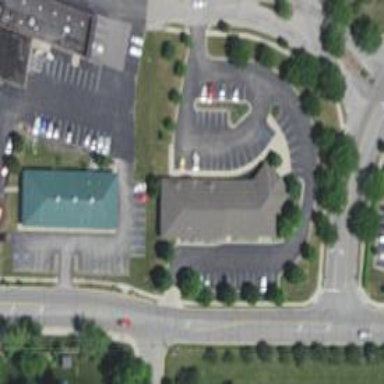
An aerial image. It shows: Pharmacy providing healthcare services.